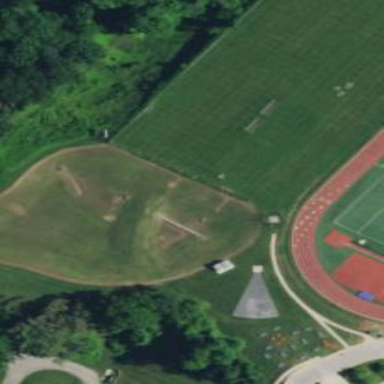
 used for leisure and sports activities."